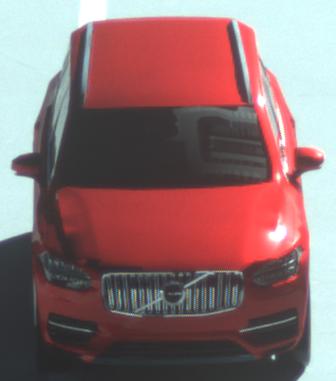
Make: Volvo
Model: XC90 B5
Detailed model: XC90 (L)
Model produced from: 2019/08
Model produced until: 2020/04
Doors: 5
Color: red
Road condition: dry road
Daytime: morning or afternoon
Contrast: high contrast